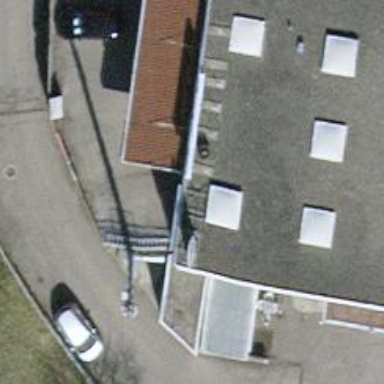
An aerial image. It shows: Man-made mast used for communication purposes.